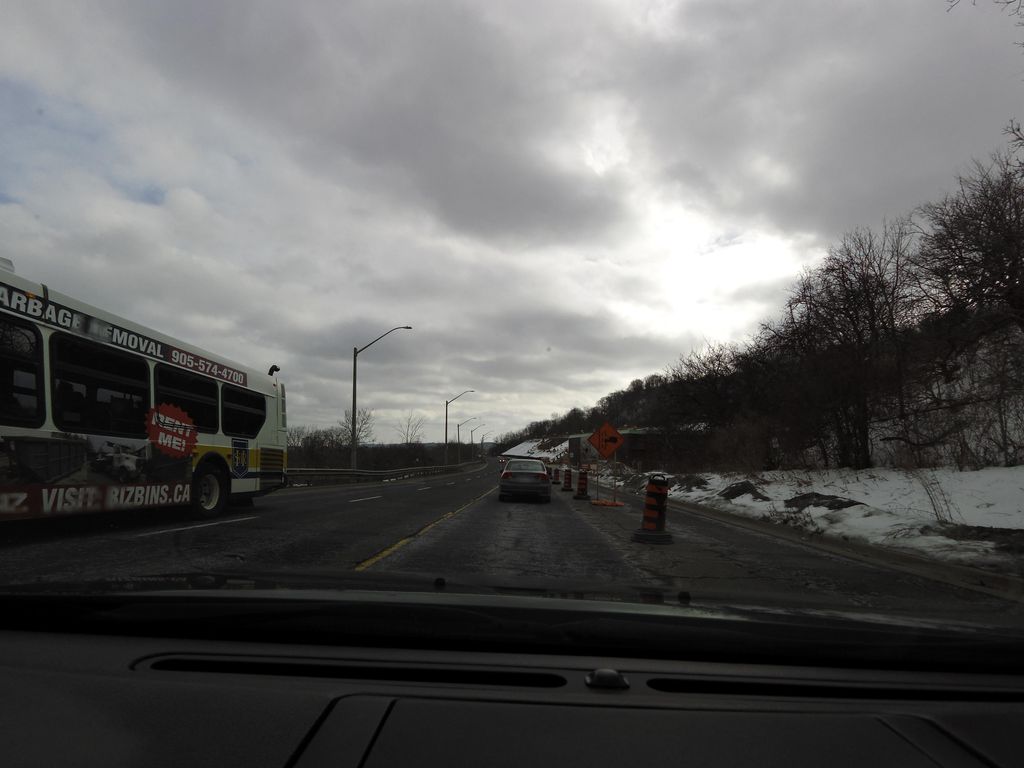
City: hamilton